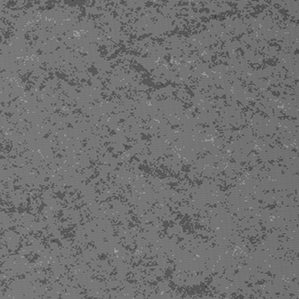
Label: frost